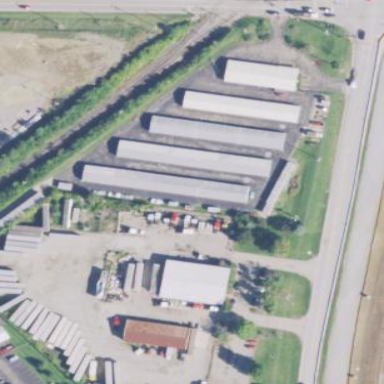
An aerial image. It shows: Industrial area used as maintenance depot.